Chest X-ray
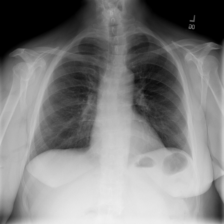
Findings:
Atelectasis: negative
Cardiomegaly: negative
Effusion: negative
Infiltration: positive
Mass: negative
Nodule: negative
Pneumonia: negative
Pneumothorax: negative
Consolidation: negative
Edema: negative
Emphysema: negative
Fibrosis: negative
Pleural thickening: negative
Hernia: negative